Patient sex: M
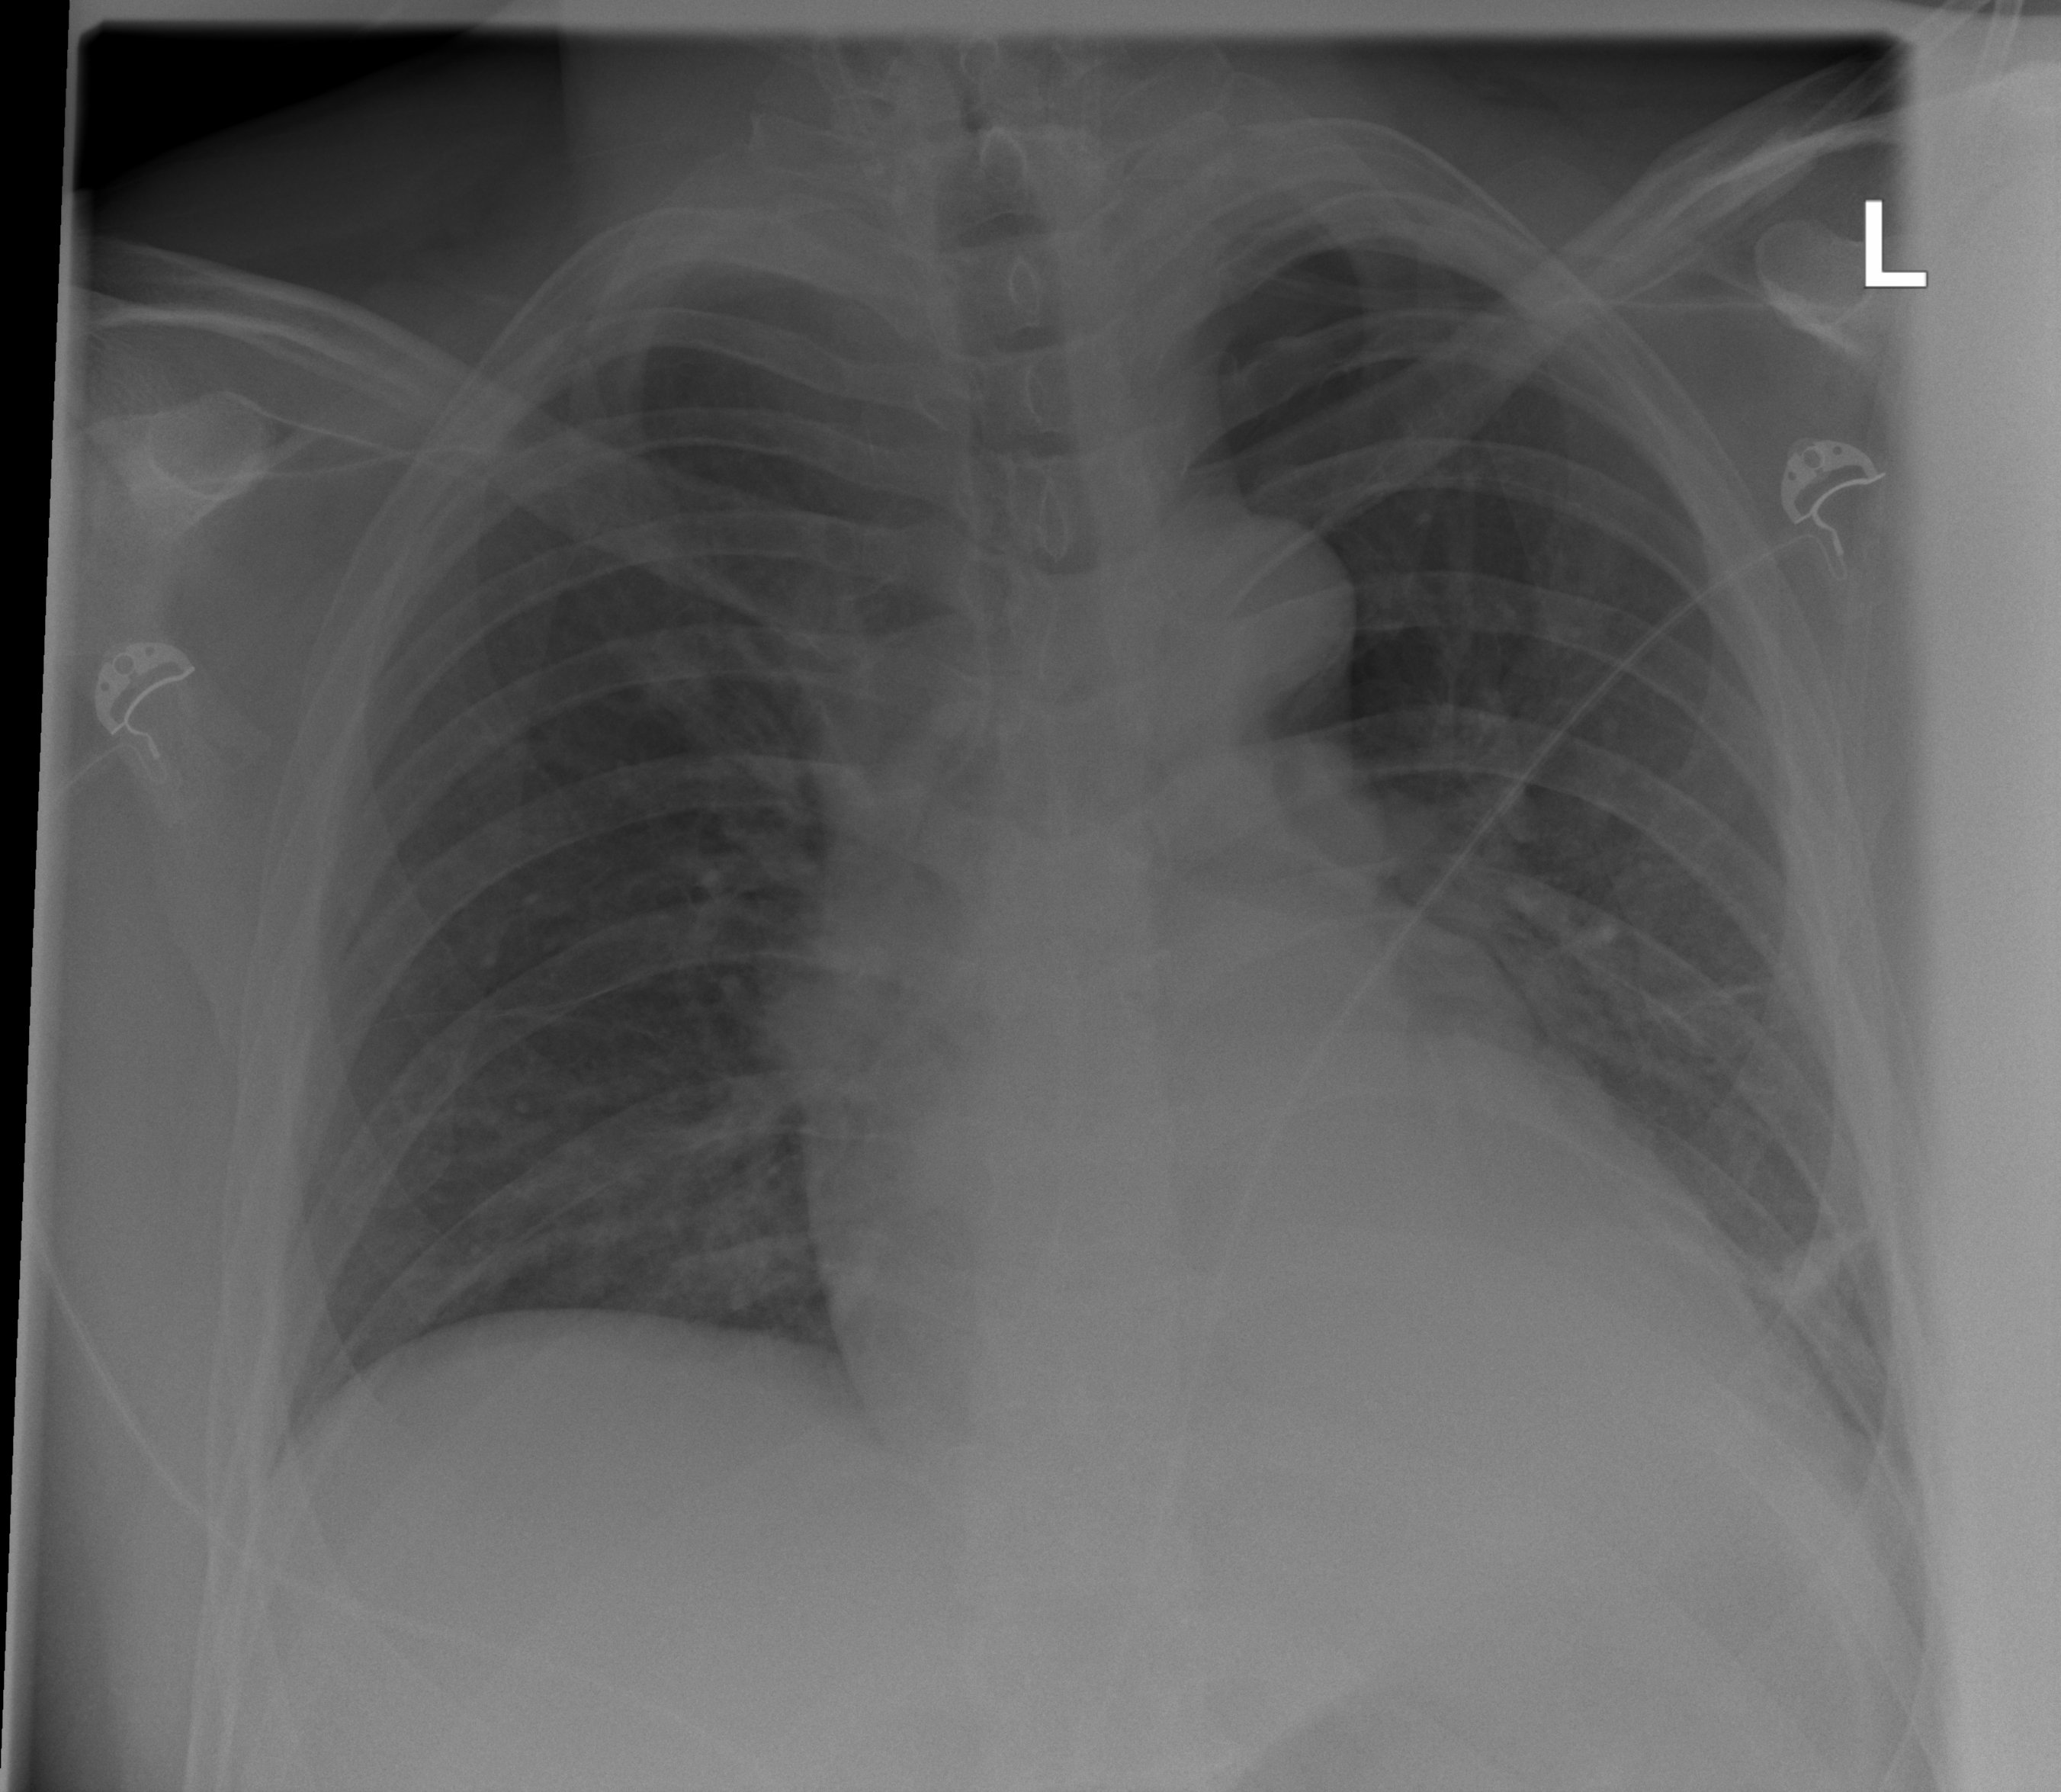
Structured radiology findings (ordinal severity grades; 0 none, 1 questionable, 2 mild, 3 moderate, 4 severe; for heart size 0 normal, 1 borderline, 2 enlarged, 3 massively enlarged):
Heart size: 2
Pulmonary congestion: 2
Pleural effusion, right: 0
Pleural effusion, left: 2
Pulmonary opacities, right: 0
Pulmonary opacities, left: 0
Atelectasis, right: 2
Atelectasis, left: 2